Question: I'm pretty new to LAMP and web design in general, so please excuse any obvious mistakes I may be making.
I have setup a LAMP server on my Linux (Ubuntu) virtual machine and proceeded to install Wordpress. Everything is working fine when I access via the virtual machine.
However, when I access my Wordpress site via the host machine (Windows), it seems to be lacking any styling. The HTML seems to be rendering fine, but nothing else.
Here is screenshot of how the Wordpress page is displaying on my host system-

Any ideas what is causing this behavior? Thank you!
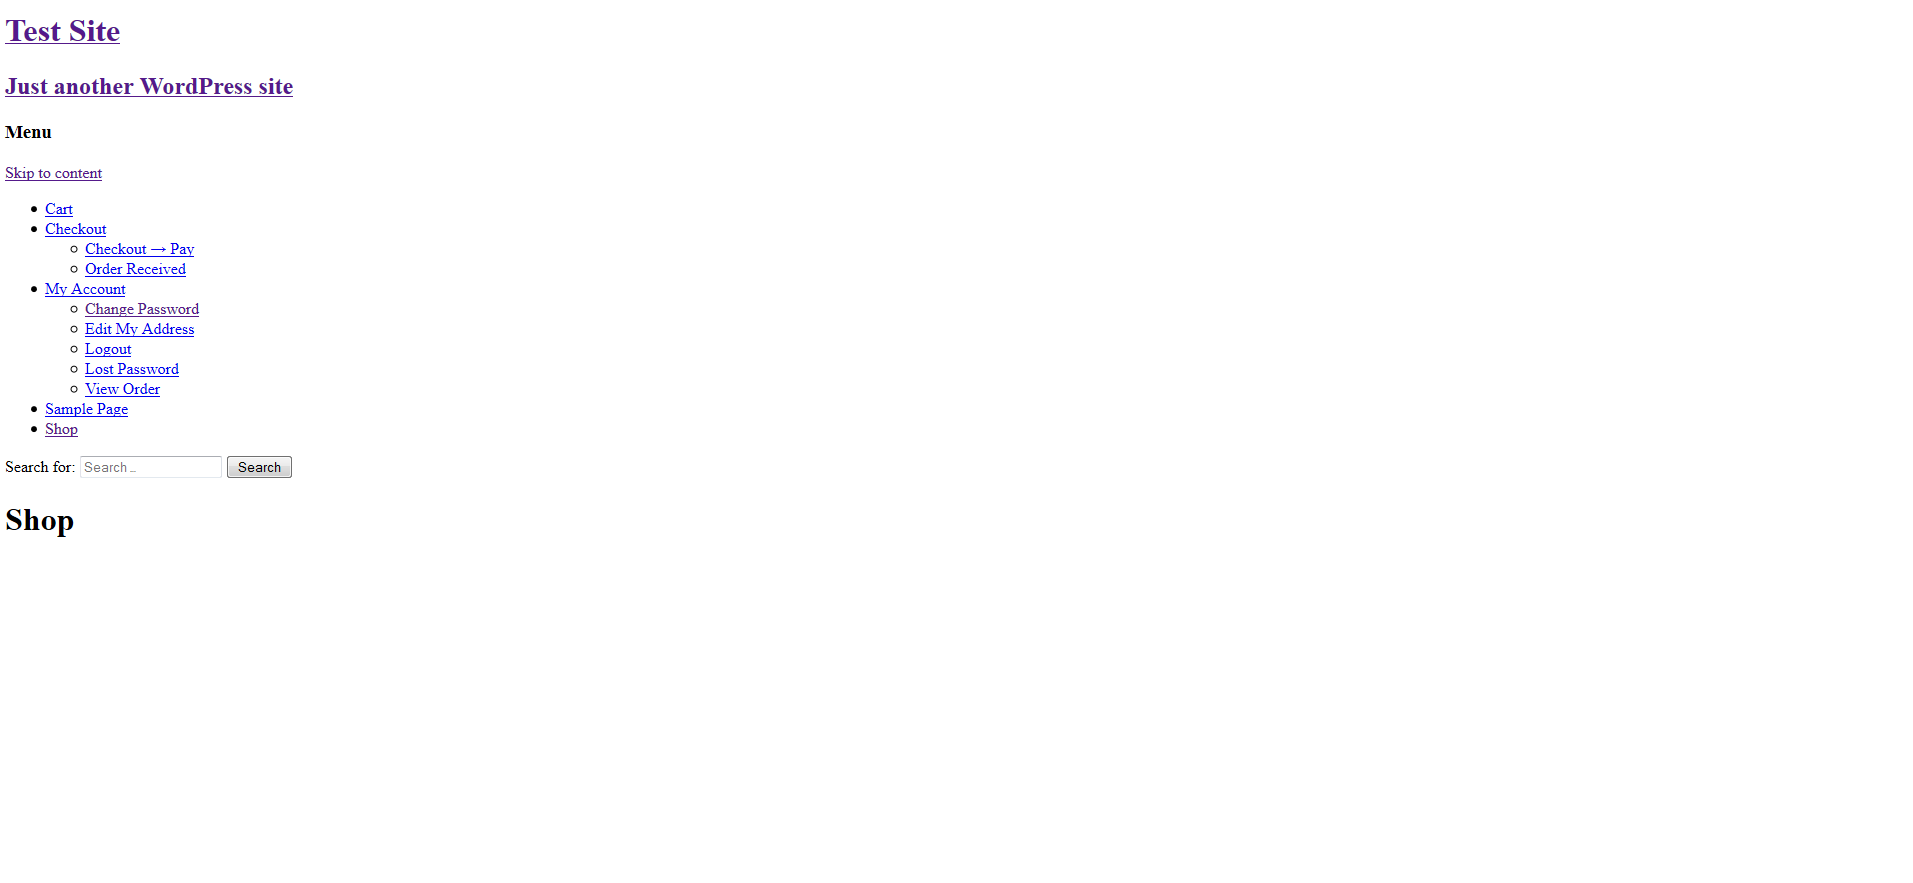
Answer: Maybe you can provide us the folder structures of your WordPress template and CSS?
Can you also view page source of the webpage and check the current CSS path that the template is pointing to?
Thank you.